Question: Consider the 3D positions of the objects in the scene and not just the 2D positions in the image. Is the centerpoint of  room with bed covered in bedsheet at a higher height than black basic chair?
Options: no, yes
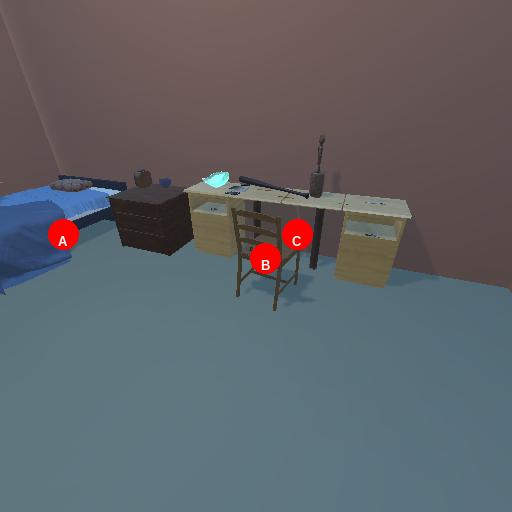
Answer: no